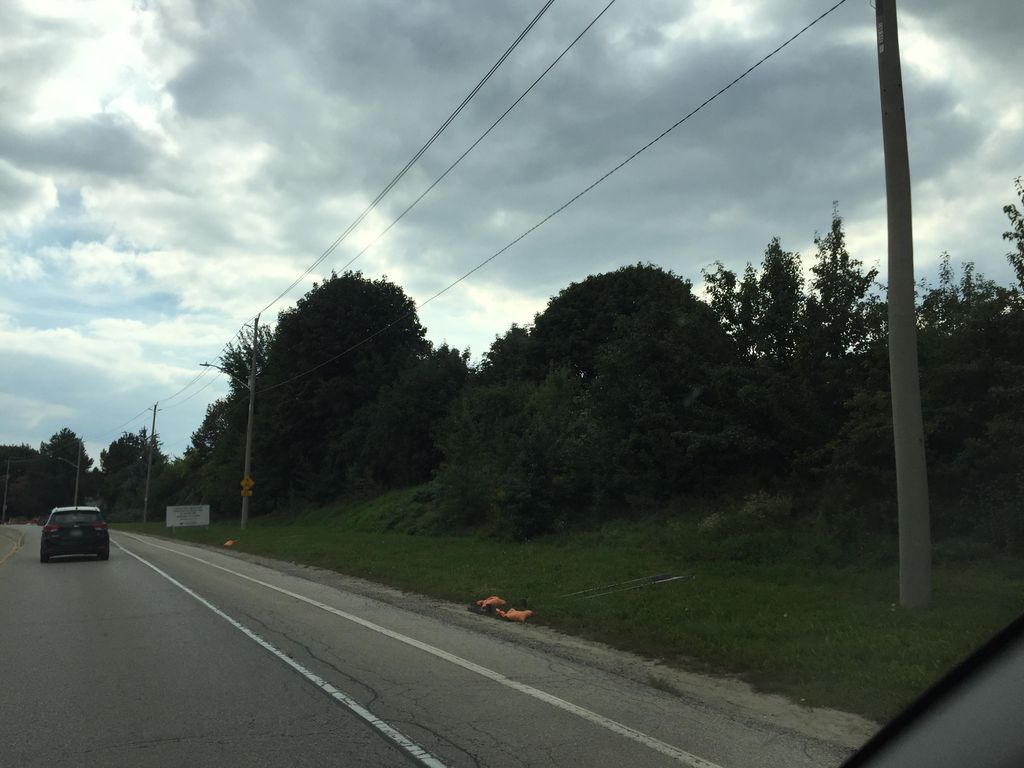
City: kitchener-waterloo